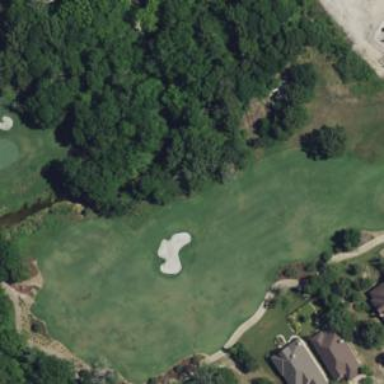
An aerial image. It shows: Rough grassy area used for golf.